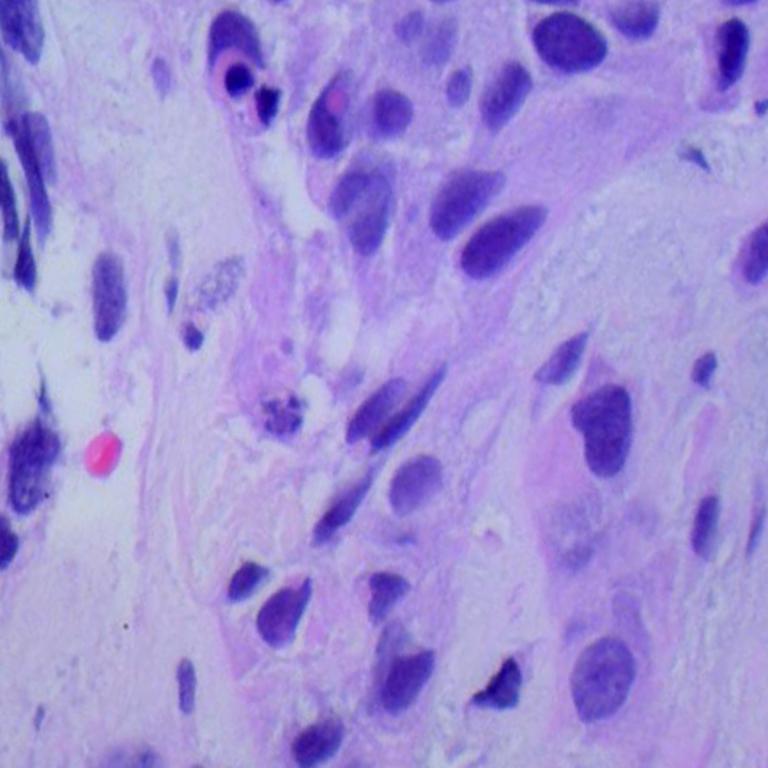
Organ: lung
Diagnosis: squamous carcinomas